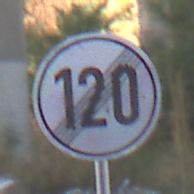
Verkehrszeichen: EndeGeschwindigkeit120
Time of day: Midday
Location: Roofed (Underpass)
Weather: Clear
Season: NotSpecified
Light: Natural